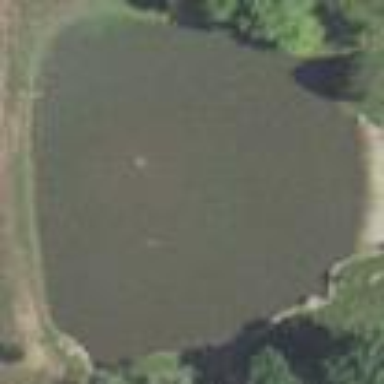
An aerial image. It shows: Serene pond surrounded by nature.